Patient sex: F
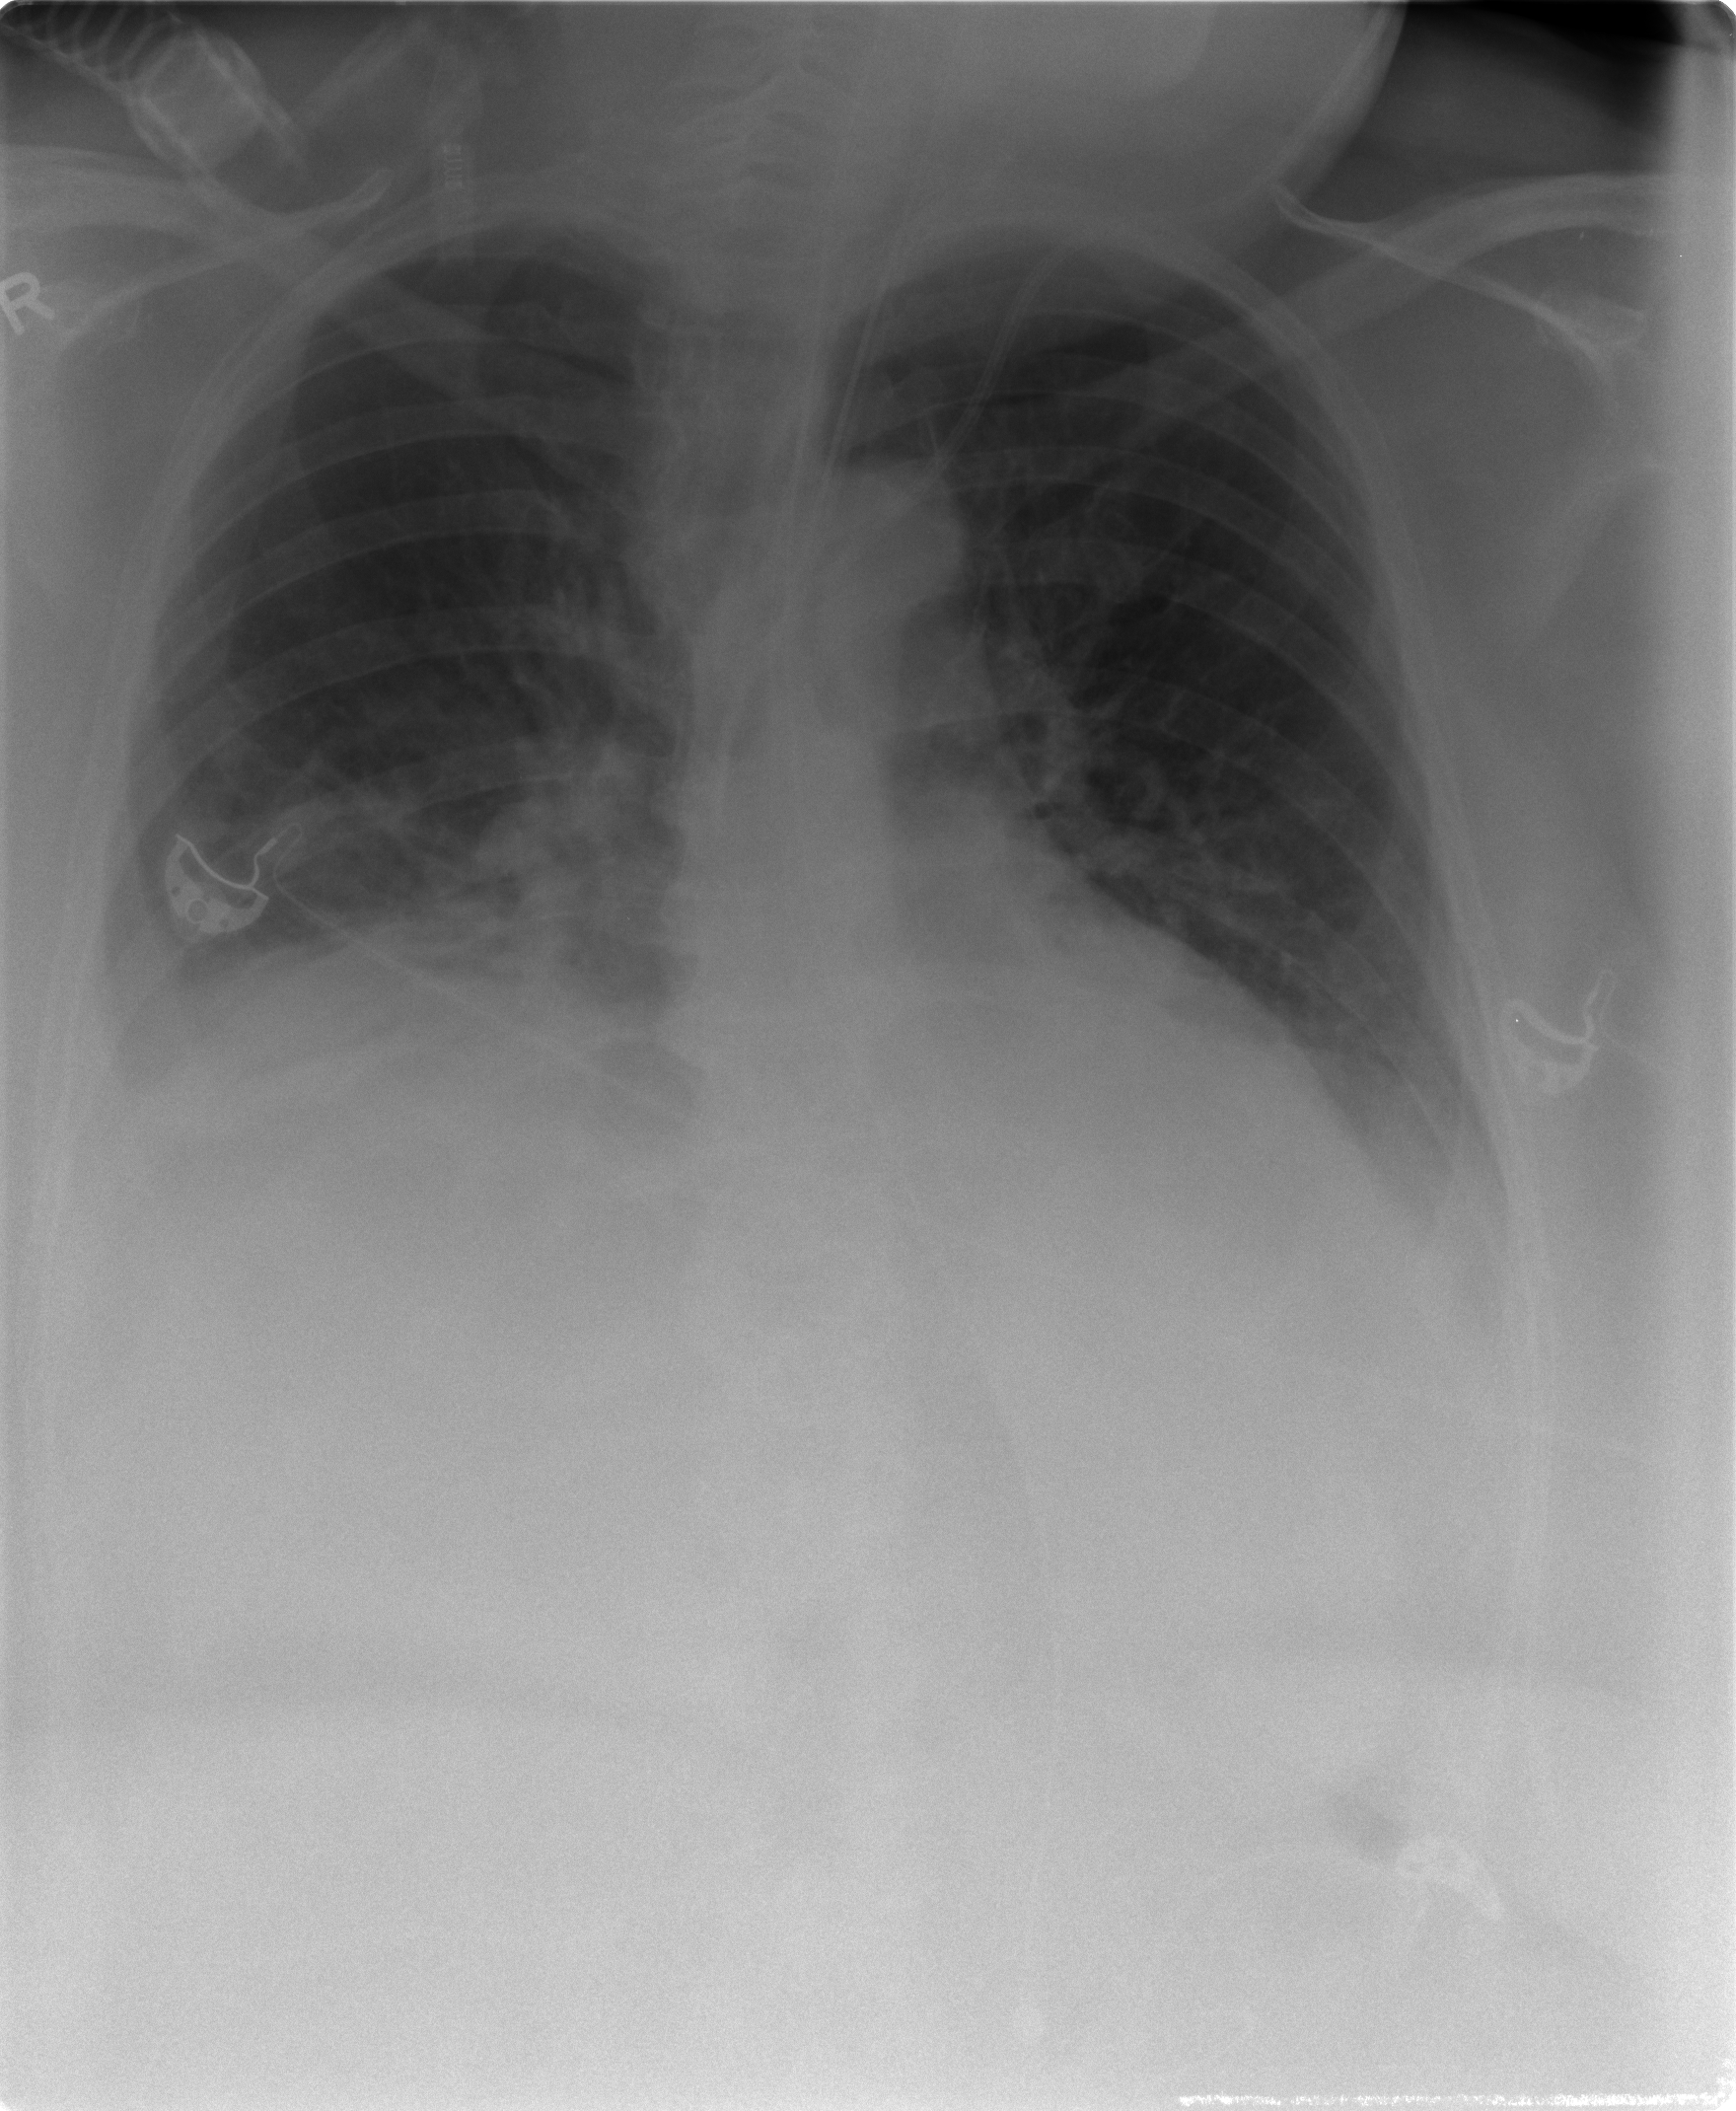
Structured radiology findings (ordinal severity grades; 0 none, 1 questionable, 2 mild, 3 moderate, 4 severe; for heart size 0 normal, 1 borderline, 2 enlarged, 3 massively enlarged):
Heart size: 1
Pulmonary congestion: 1
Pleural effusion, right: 2
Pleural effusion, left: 1
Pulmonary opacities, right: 2
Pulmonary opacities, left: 0
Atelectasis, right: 2
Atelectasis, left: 2